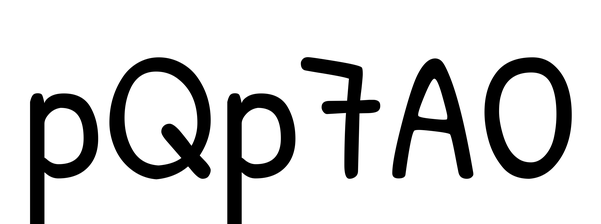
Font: PatrickHand-Regular